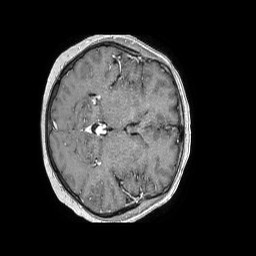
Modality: T1w
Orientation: axial
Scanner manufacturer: philips
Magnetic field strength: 1.5 T
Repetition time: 0.007927 s
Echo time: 0.003724 s